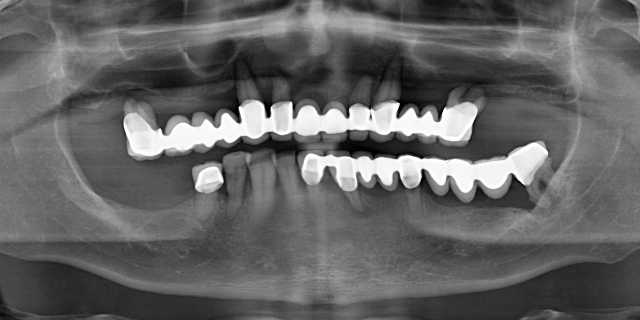
adult